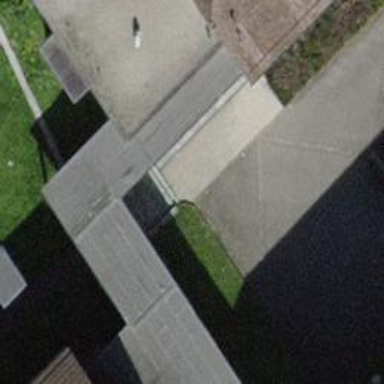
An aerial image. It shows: Road with steps.